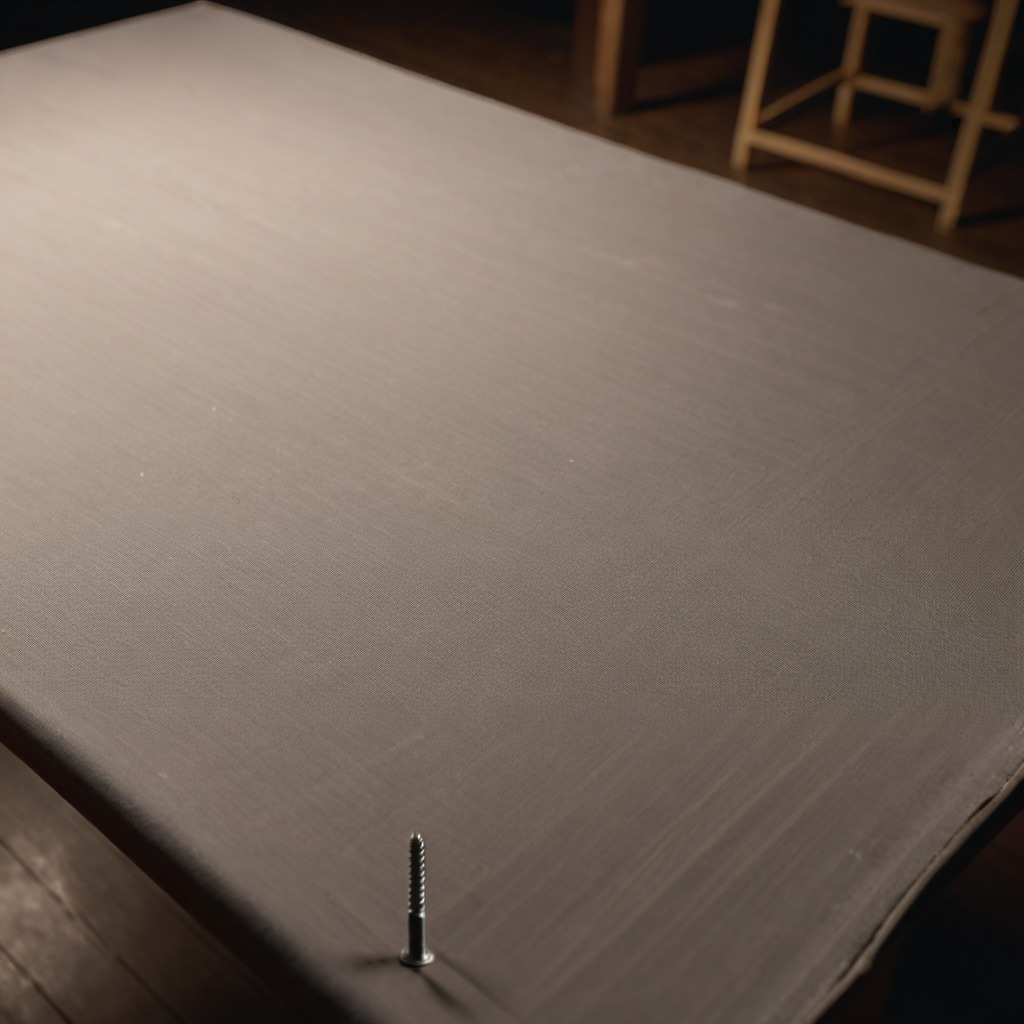
A metal screw is lying on the wooden table.